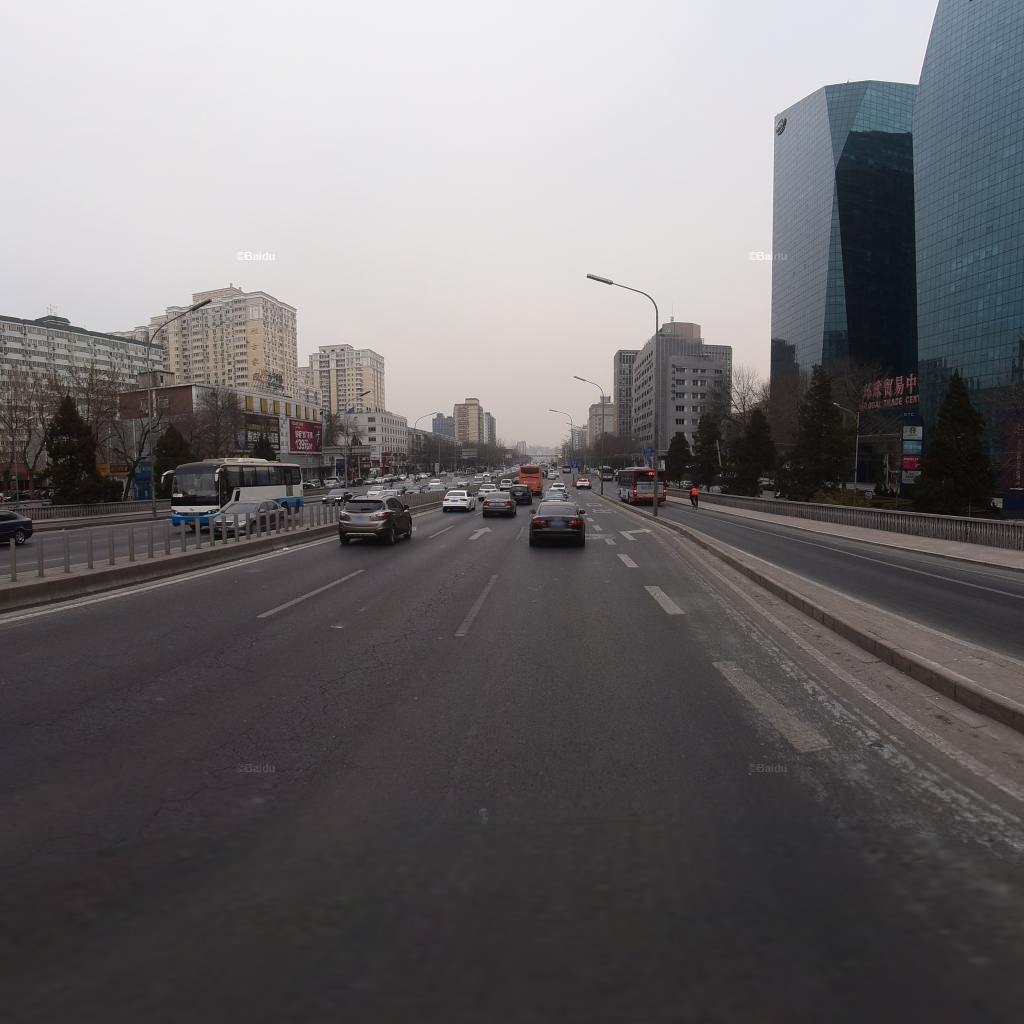
Region: Dongcheng
Road damage annotations: alligator crack